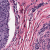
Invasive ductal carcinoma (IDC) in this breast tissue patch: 0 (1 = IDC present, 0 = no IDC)